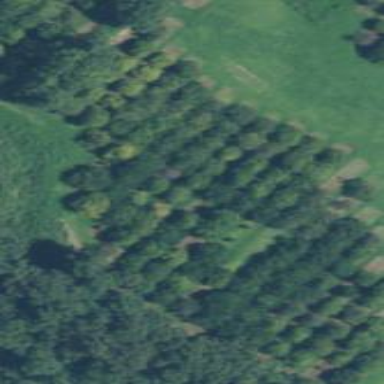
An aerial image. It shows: Orchard filled with macadamia trees.